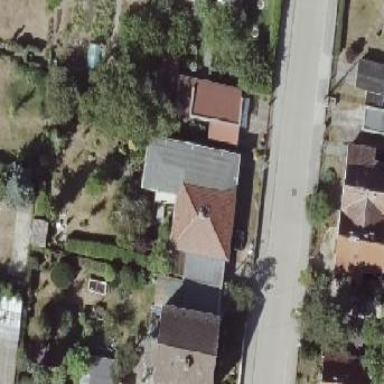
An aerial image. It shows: Detached building with hipped roof.